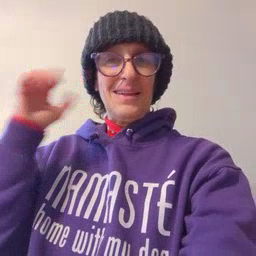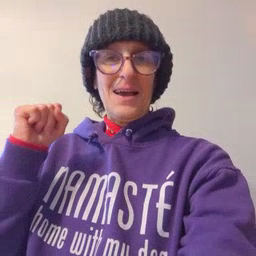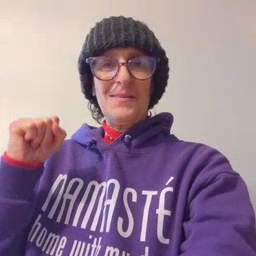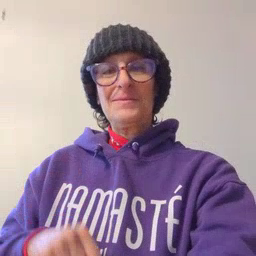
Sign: loud